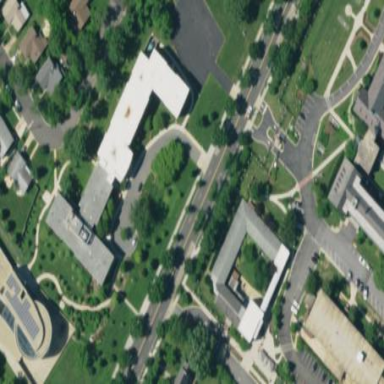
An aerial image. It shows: Dormitory building.